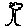
Label: tree